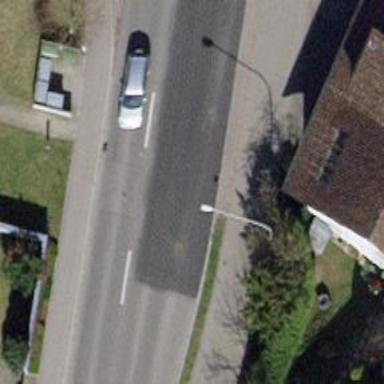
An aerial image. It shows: Asphalt path that serves as sidewalk.